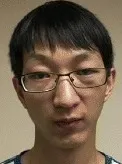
A; Mug shot of the patient.
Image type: medical_photograph (oral_photograph)